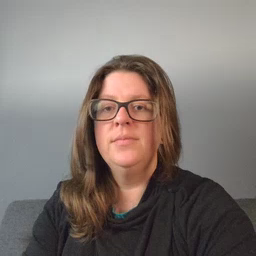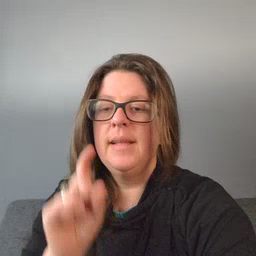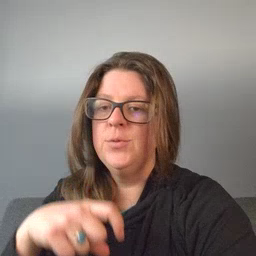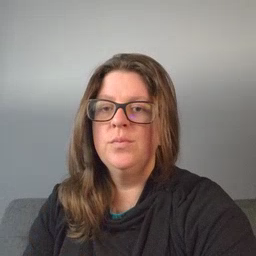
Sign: haveto